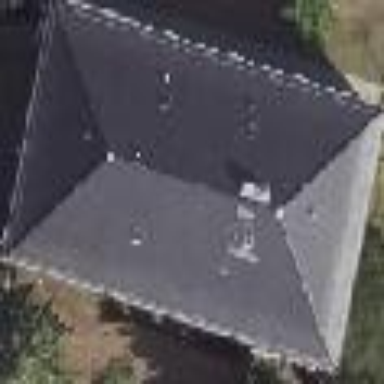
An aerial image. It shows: Hipped roof apartment building.